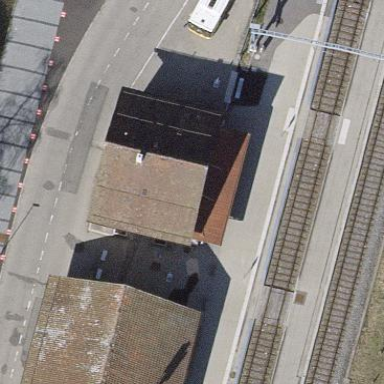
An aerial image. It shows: Transportation building.